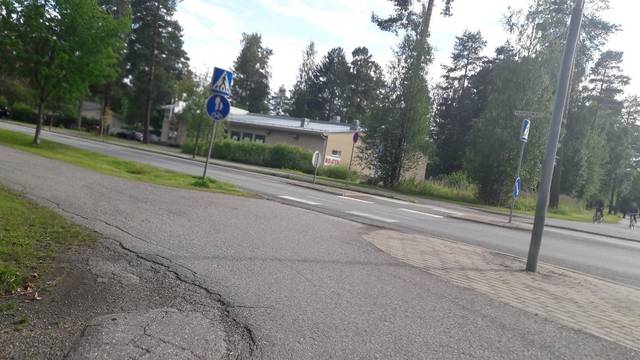
Region: Finland
Coordinates: 62.612, 29.735